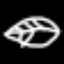
Label: leaf